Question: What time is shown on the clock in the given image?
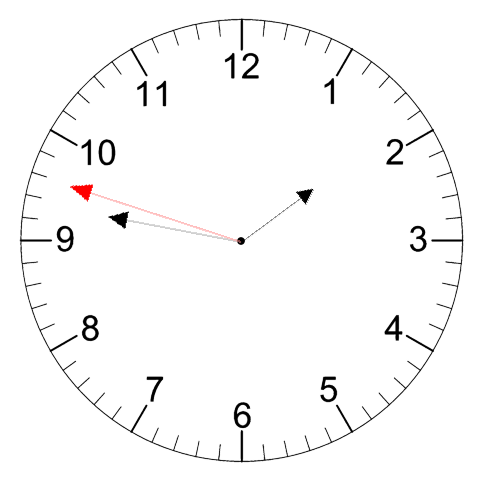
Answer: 01:46:48